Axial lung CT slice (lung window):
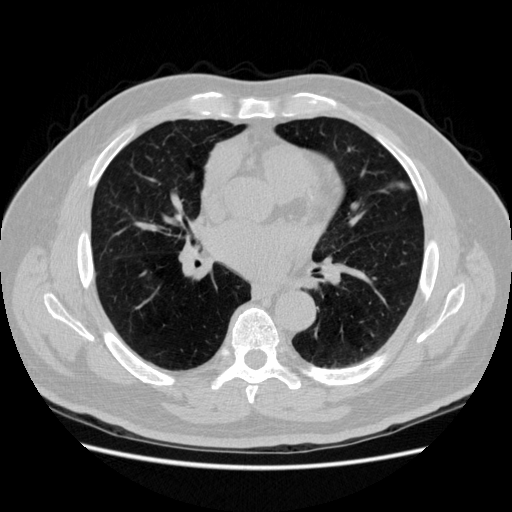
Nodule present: no